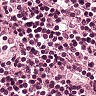
Metastatic tissue present: no